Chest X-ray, PA view. Patient: 68 years old, sex F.
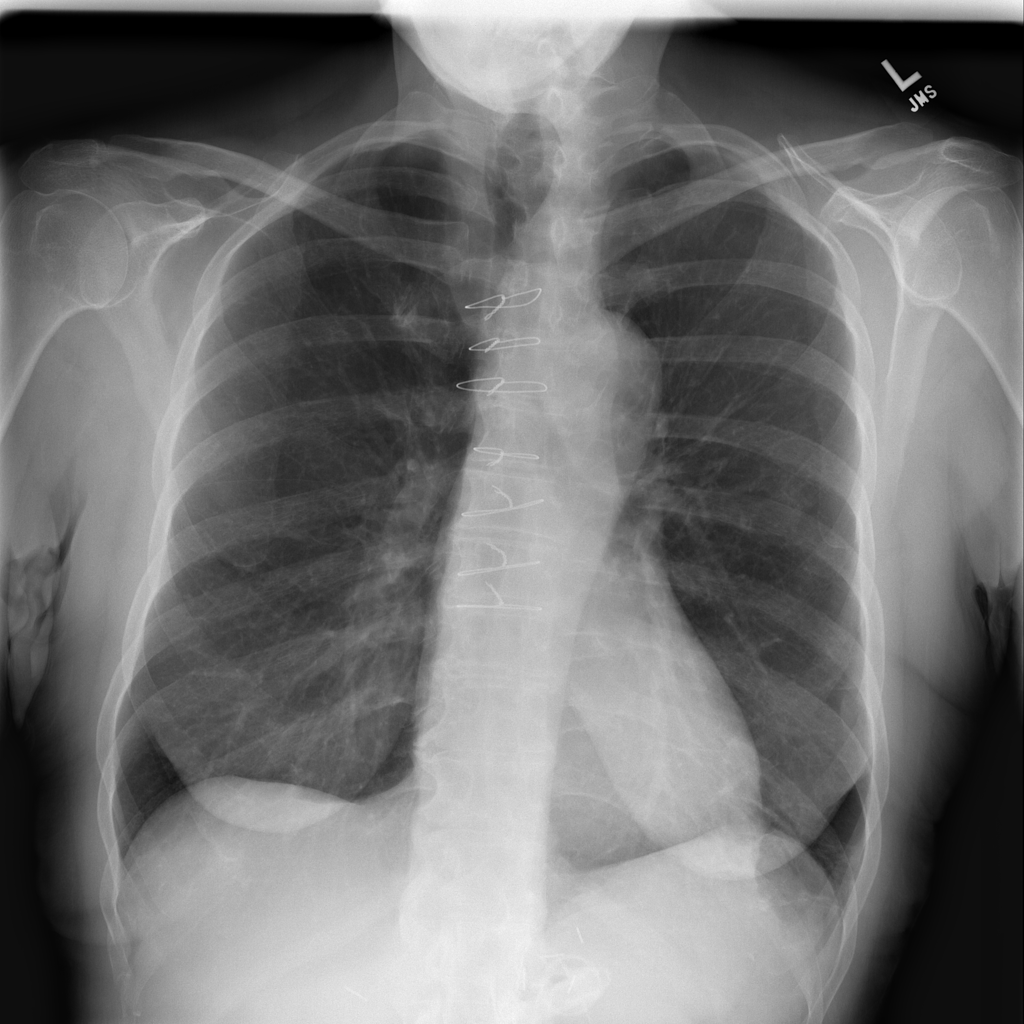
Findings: No Finding